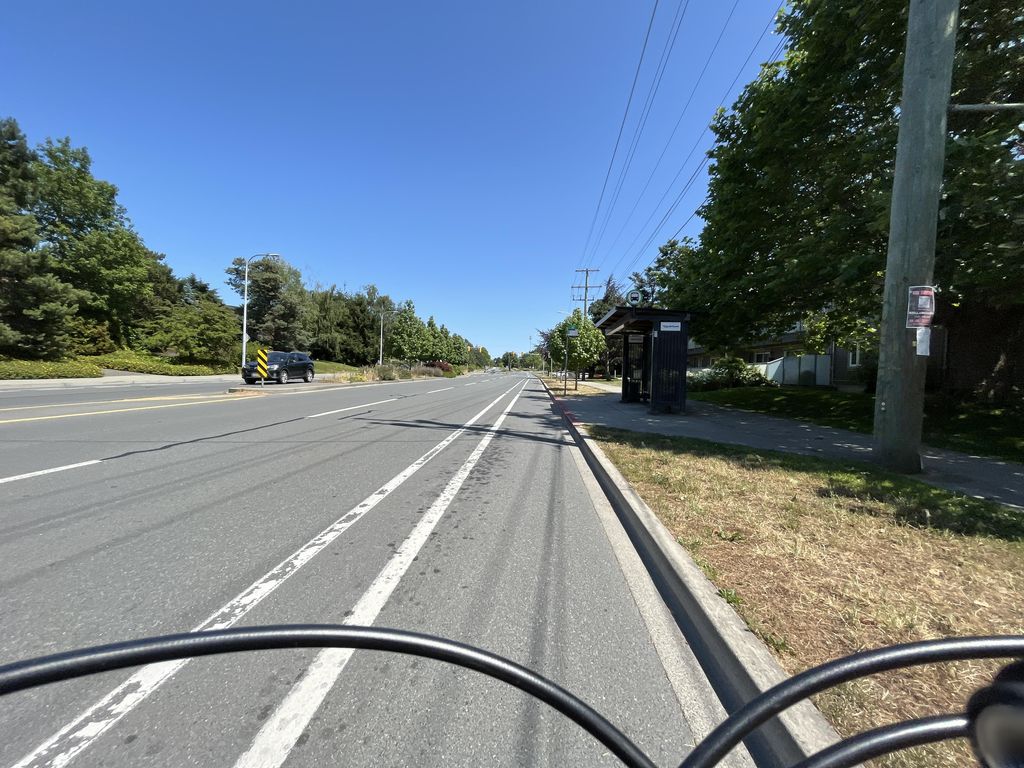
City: victoria